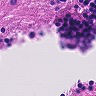
Metastatic tissue present: no